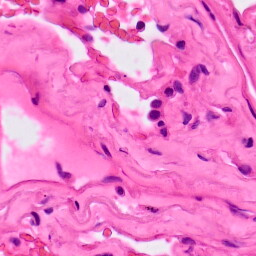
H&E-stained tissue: Lung